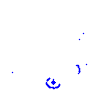
Particle: proton